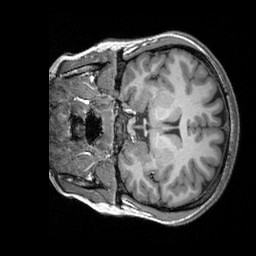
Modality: T1w
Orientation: coronal
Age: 25
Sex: female
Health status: healthy
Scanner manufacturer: siemens
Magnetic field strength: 3 T
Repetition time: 2.3 s
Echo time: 0.00303 s